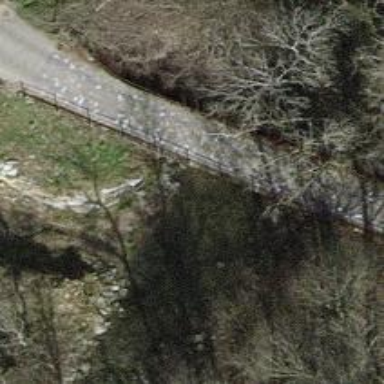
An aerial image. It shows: Residential road with bridge.